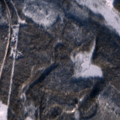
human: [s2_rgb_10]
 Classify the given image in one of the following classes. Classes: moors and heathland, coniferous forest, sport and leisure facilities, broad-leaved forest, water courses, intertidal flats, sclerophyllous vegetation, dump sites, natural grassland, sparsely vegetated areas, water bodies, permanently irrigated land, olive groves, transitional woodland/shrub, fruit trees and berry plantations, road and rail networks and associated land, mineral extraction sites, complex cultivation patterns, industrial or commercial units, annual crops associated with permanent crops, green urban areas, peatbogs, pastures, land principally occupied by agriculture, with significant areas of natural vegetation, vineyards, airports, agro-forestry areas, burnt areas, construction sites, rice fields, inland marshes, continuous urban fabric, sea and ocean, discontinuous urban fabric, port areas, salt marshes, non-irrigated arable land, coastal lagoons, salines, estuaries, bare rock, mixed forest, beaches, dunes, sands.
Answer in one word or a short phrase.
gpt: land principally occupied by agriculture, with significant areas of natural vegetation, coniferous forest, mixed forest, transitional woodland/shrub